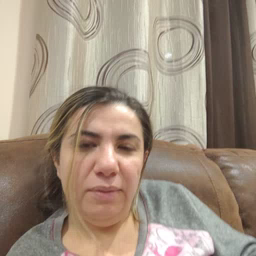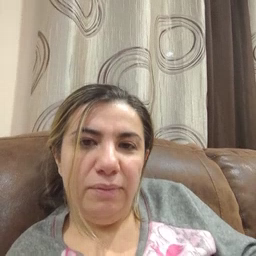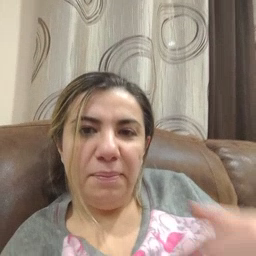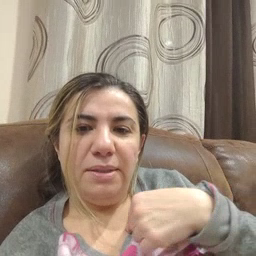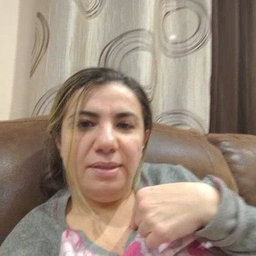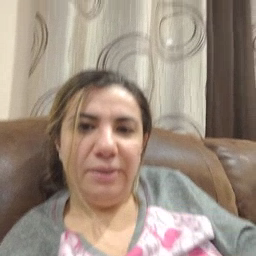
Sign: minemy